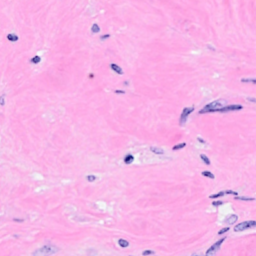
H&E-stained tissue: Breast